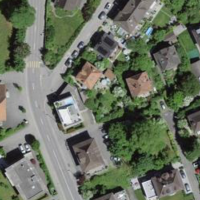
EUNIS habitat code: 54
Species observed at this site:
Cornus sanguinea